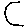
Label: hexagon